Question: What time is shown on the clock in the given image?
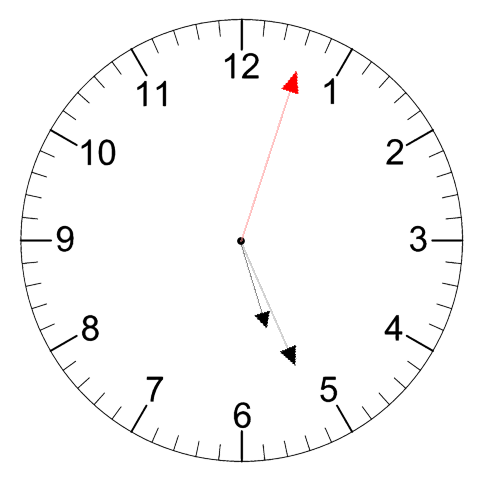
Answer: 05:26:03